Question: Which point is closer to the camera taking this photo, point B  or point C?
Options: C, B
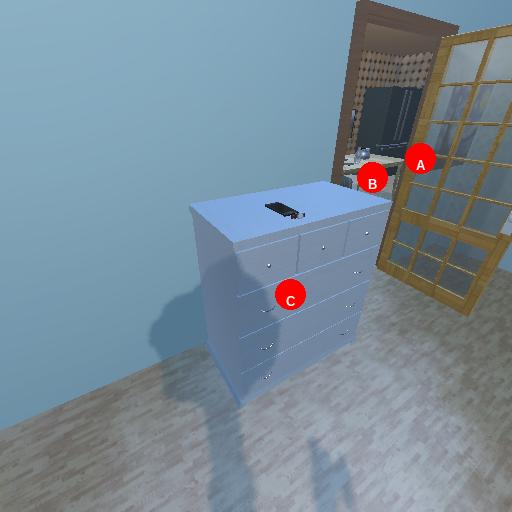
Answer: C